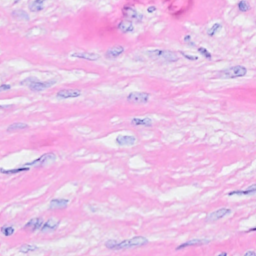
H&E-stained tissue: Breast